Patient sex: M
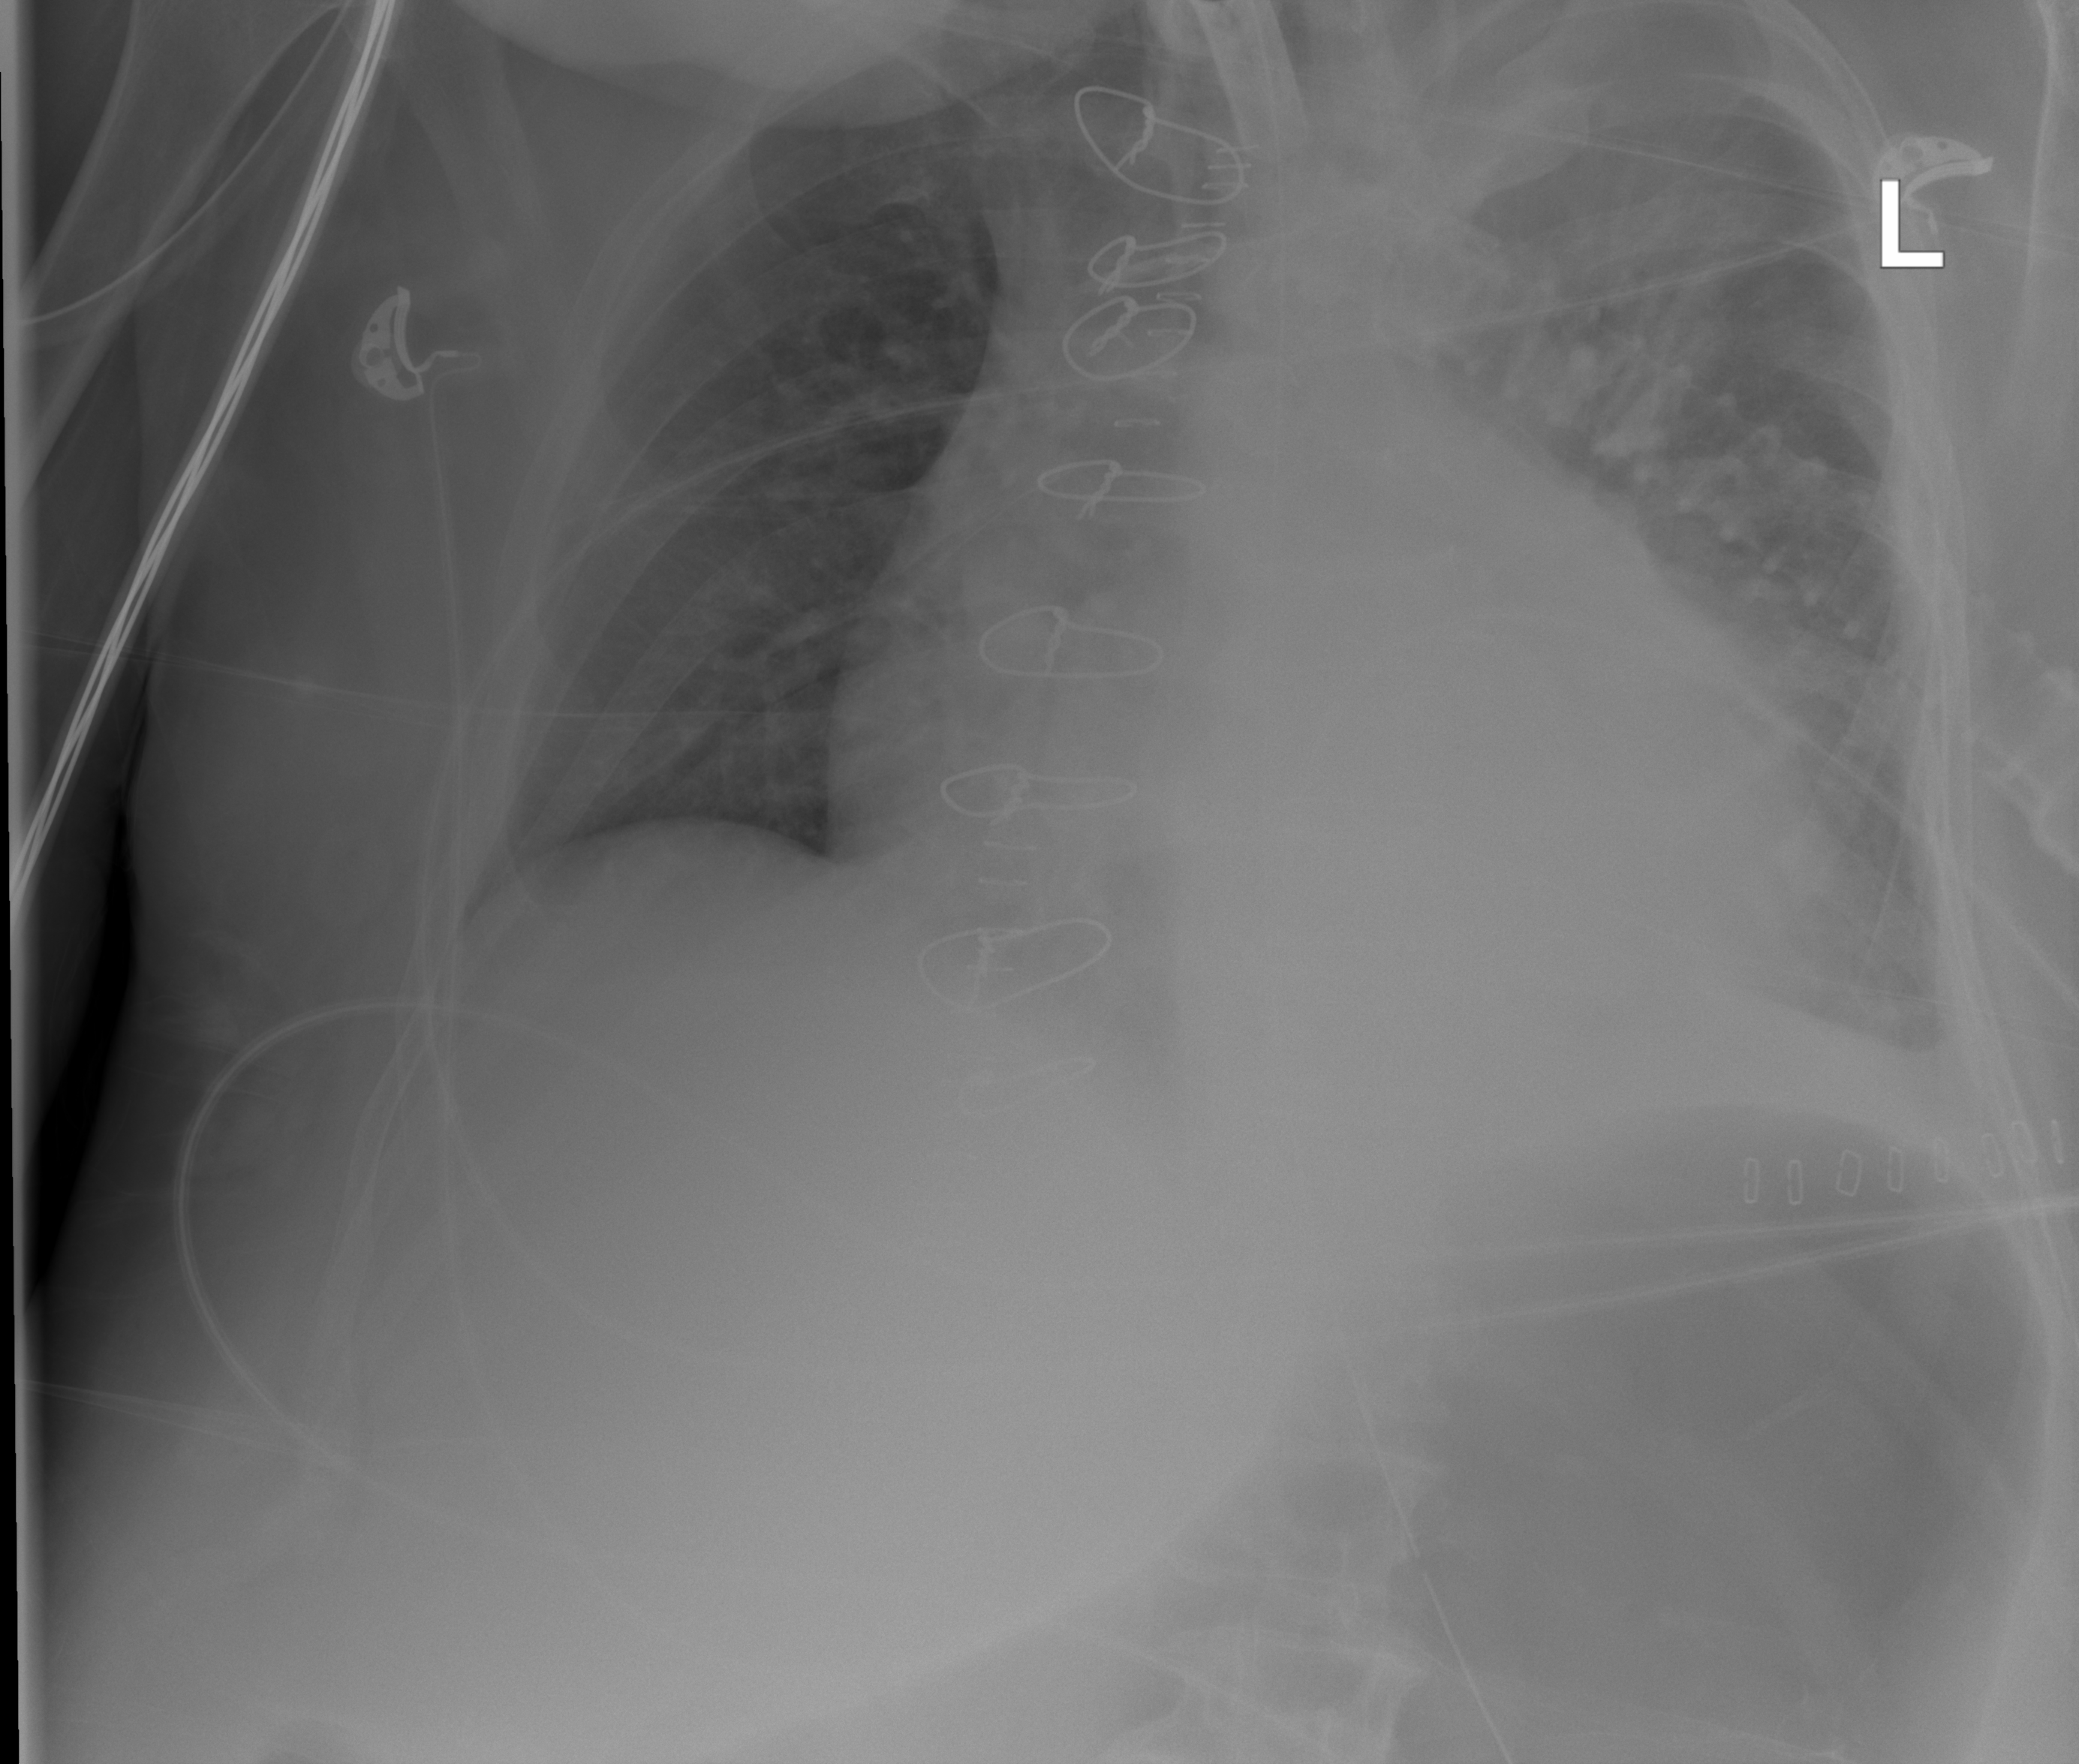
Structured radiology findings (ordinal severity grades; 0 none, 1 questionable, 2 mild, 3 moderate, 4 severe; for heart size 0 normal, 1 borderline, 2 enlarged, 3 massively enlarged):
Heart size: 3
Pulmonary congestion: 2
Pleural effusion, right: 0
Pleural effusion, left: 2
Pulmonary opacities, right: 1
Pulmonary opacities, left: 2
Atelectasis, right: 2
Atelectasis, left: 2